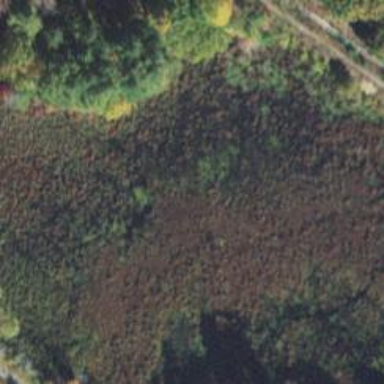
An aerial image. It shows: Marsh wetland categorized as shrub swamp.